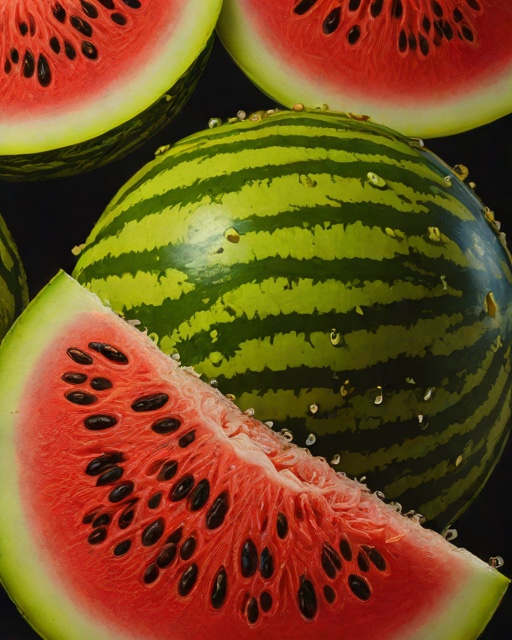
Category: Summer